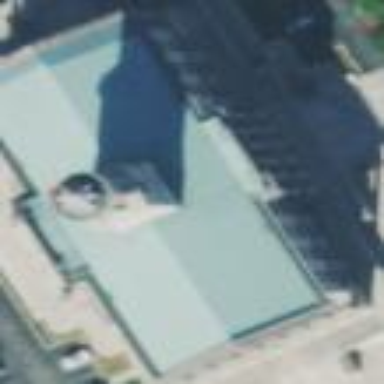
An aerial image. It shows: Beige building with teal roof.